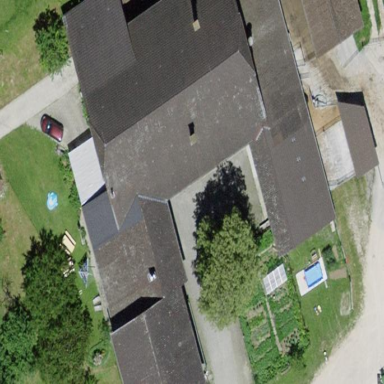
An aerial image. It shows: Farm building.